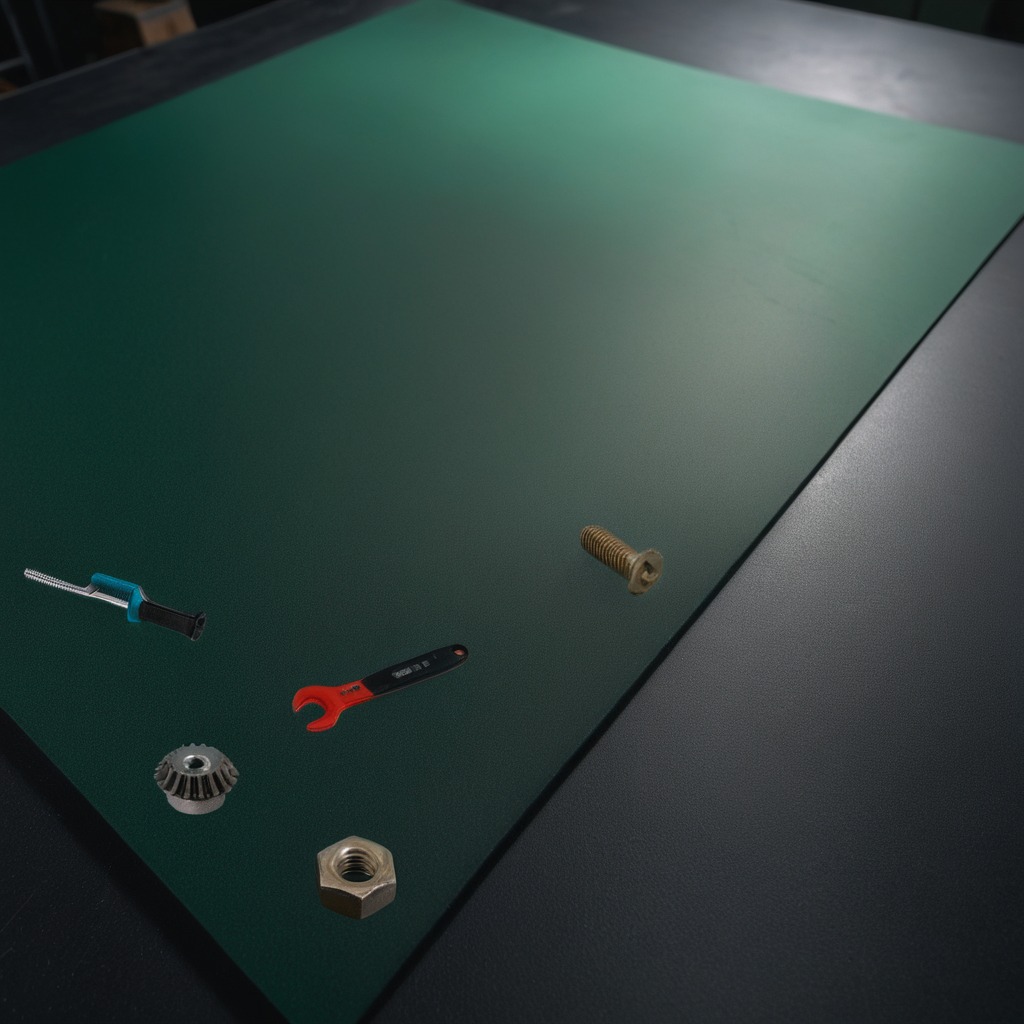
A steel gear with teeth, a metal machine screw, a handheld metal saw, a metal nut, and a wrench are lying on the granite tabletop.